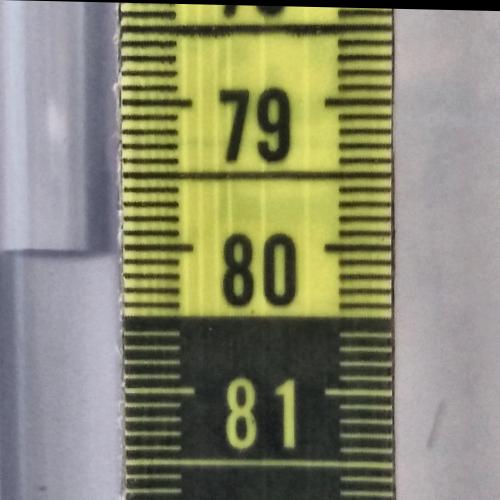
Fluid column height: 80.0 cm